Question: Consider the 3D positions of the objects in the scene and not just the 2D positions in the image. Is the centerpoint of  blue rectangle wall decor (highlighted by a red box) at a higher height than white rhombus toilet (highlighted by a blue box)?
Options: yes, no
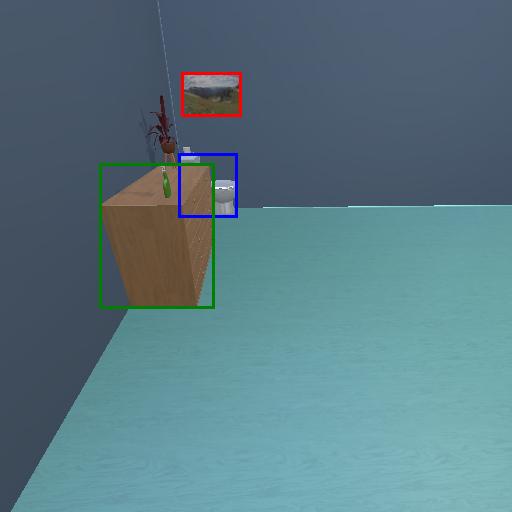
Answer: yes